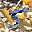
Label: 5